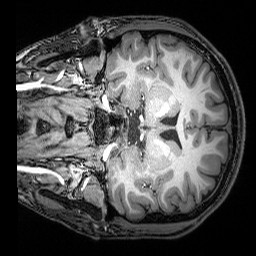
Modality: T1w
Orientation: coronal
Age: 20
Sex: male
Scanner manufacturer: siemens
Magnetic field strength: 3 T
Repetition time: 2.53 s
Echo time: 0.00388 s